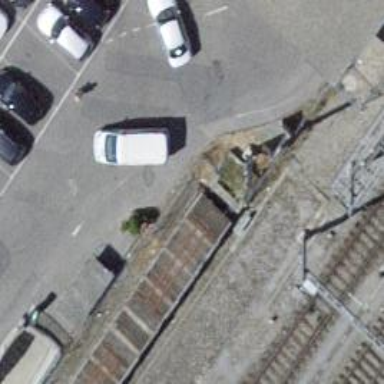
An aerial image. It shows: Railway buffer stop.